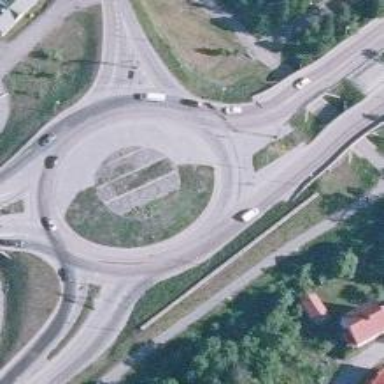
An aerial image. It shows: Asphalt road marked as trunk highway leading to roundabout.